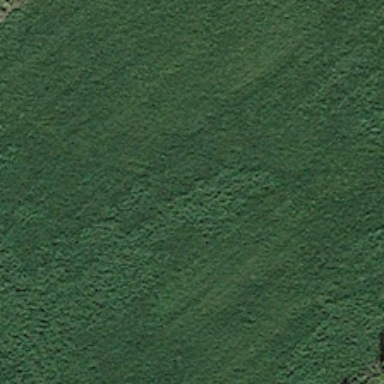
The ranch is very broad and green .